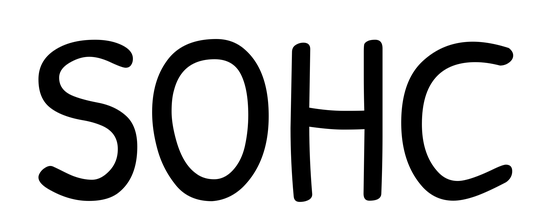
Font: PatrickHand-Regular